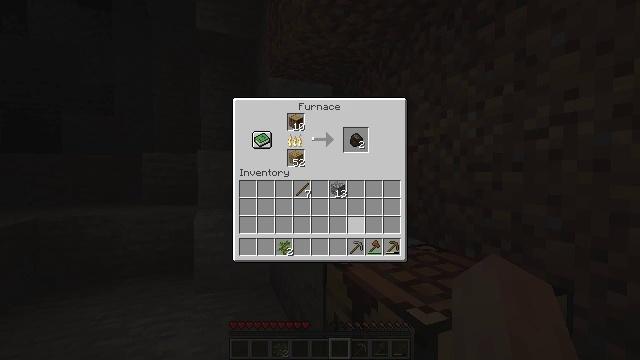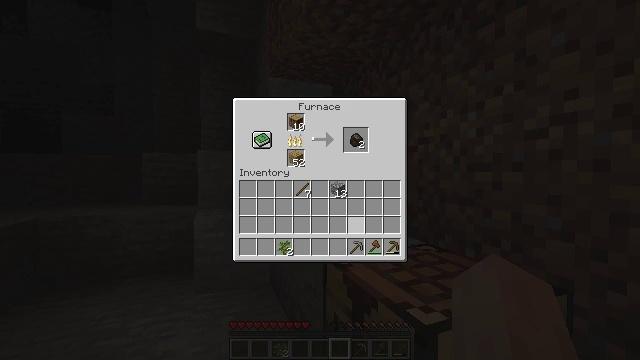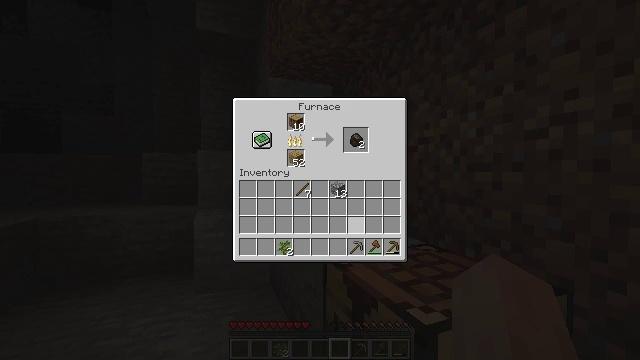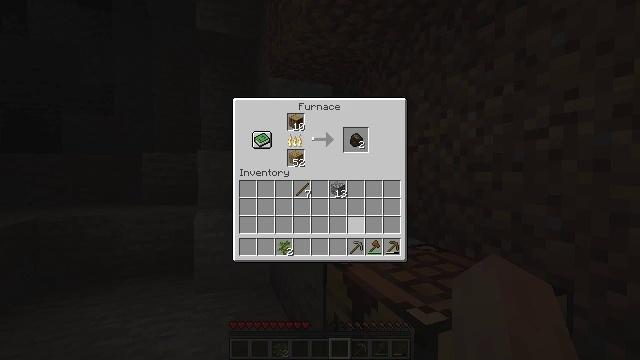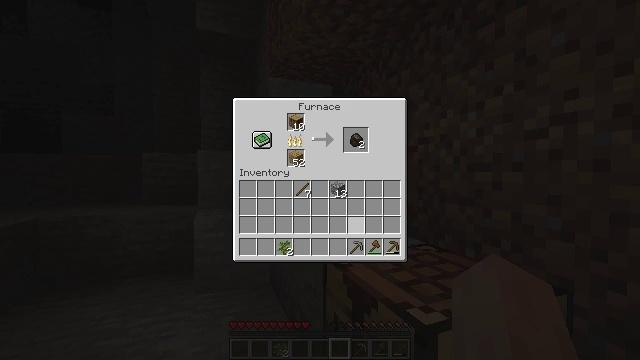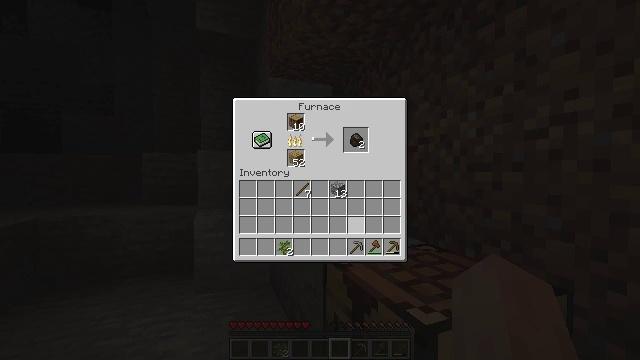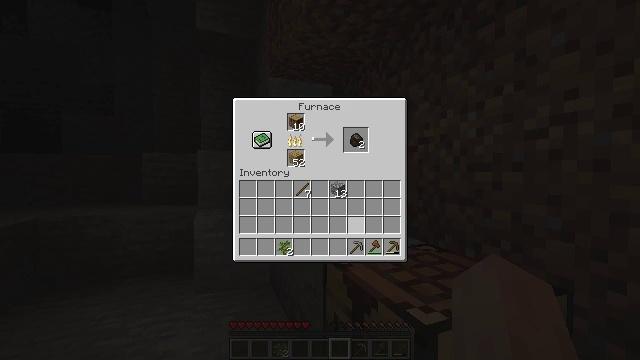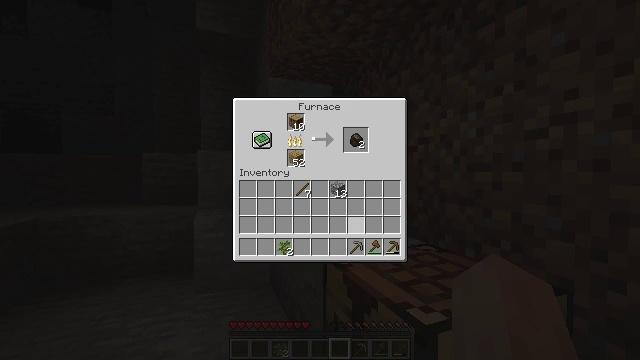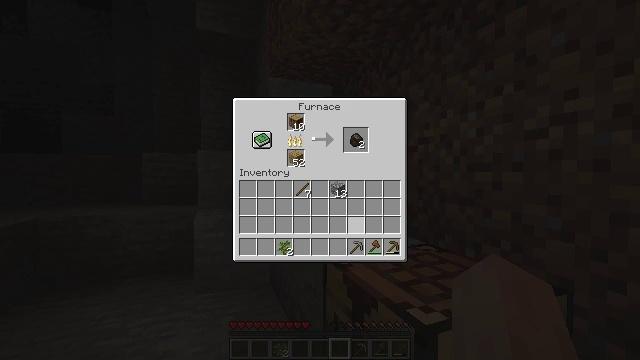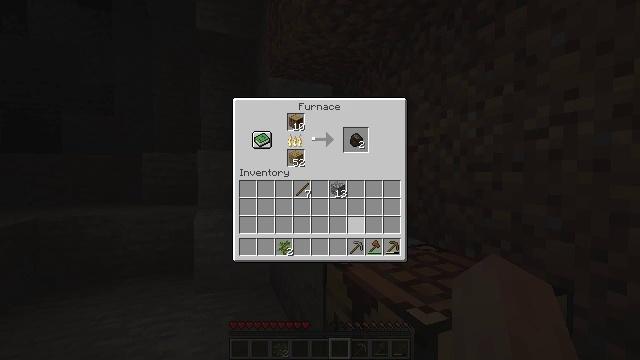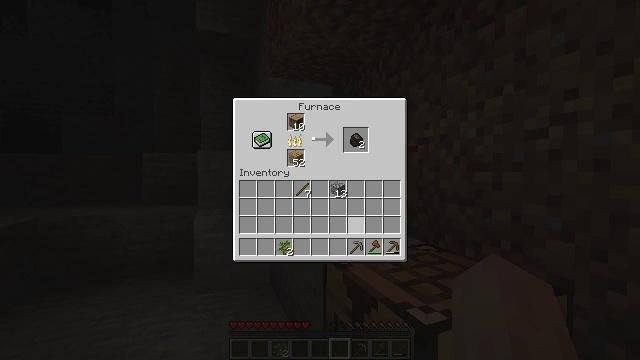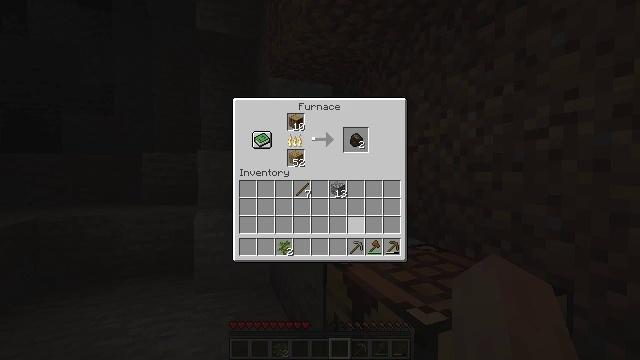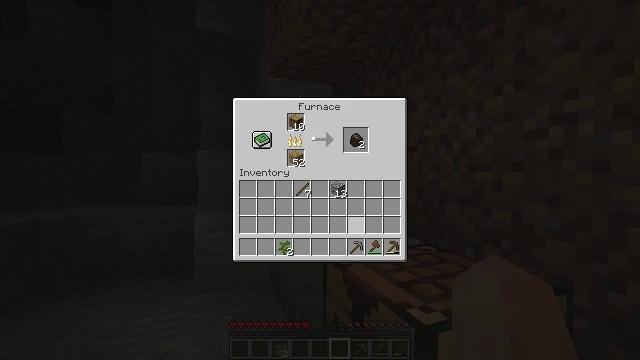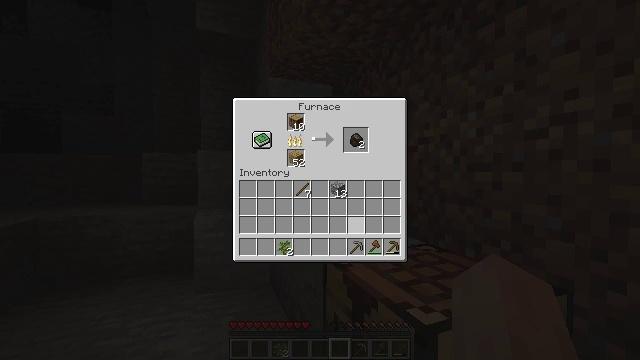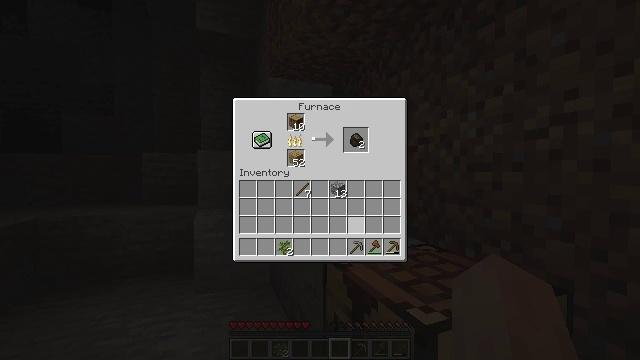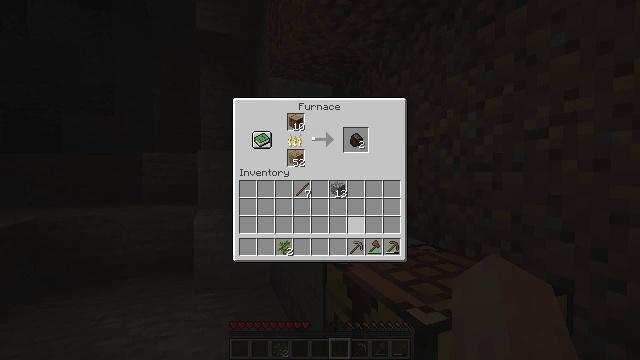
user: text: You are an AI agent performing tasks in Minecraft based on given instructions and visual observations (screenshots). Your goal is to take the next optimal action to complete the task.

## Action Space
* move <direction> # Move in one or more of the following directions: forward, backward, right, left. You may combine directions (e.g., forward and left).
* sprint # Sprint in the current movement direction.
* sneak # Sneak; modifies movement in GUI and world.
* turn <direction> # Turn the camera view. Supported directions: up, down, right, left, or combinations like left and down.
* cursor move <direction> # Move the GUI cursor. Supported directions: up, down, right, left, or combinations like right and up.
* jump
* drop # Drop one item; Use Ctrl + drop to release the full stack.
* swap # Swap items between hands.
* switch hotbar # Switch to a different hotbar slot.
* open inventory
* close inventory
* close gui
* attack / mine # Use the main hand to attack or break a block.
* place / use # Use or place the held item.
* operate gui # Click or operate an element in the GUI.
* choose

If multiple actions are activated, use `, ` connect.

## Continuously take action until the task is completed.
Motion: motion action
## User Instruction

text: Craft charcoal in a furnace.
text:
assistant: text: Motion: no_op
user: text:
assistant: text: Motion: no_op
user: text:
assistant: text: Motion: no_op
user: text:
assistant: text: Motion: no_op
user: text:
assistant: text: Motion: no_op
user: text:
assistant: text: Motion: no_op
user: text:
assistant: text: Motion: no_op
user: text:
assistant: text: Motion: no_op
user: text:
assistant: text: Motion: no_op
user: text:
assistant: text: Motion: no_op
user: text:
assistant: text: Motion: no_op
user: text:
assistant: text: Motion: no_op
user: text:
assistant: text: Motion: no_op
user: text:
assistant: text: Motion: no_op
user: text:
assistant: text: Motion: no_op
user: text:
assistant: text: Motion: no_op
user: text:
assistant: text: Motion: no_op
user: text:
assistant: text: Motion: no_op
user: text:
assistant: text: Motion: no_op
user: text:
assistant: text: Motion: no_op
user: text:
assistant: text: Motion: no_op
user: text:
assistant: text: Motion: no_op
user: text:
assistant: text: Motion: no_op
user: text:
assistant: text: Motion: no_op
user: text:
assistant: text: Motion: no_op
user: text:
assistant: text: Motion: no_op
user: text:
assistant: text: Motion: no_op
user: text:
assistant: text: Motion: no_op
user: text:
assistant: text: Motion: no_op
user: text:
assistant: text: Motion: no_op